Question: Got my self stuck on a problem. I am trying to store data from a MySQL database in memcached for 5 minutes to lower calls to the database. I am trying to store the data in memcached in a List for different case classes. These are the case classes I have;
'''
case class Provider(id:Int, name:String, region:String, auth_url:String, tenant:String, user:String, pass:String)
case class Plan(id:Int, name:String, price:Int, currency:String, flavor_ref:String, provider:Provider,
cpus:Int, memory:Int, bandwidth:Int, disk:Int, priv_ips:Int, pub_ips:Int)
case class ServerGroup(id:Int, group_name:String, min_servers:Int, max_servers:Int, group_conf_id:String, plan:Plan, cloud:Provider)
case class Server(id:Int, ip:String, owner:String, config_id:String, root_user:String, root_pass:String, chefRun:Date, group:ServerGroup, plan:Plan, cloud:Provider)
'''
And here is an example of how I am trying to store it in memcached
'''
def getProvidersCache: List[Provider] = {
val memcached = Memcached(Configuration("10.16.32.2:11211"), ec)
memcached.awaitGet<URL> match {
case Some(providers) => return providers
case None => {
val providers = getProviders
memcached.awaitSet("pol_celestia_providers", providers, Duration.create(300, "seconds"))
return providers
}
}
}
'''
'getProviders' is a call that retrieves the data from the database and returns a 'List[Providers]'
But when I compile I keep getting these errors

Any help is welcome.
Thanks, Liam.
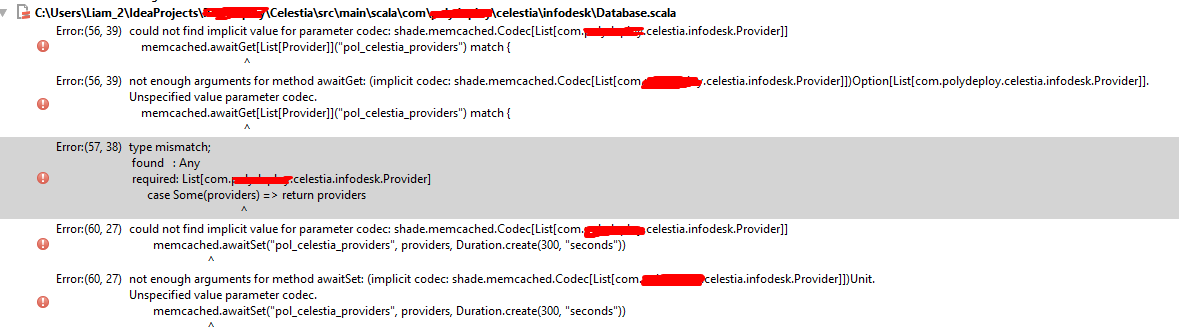
Answer: I have fixed the problem, I did some more research into the topic and found scala/pickling, I am now using scala/pickling to convert the Lists to json and store them in memcached
e.g.
'''
def getProvidersCache: List[Provider] = {
val memcached = Memcached(Configuration("10.16.32.2:11211"), ec)
memcached.awaitGet<URL> match {
case Some(data:String) => return (new JSONPickle(data)).unpickle[List[Provider]]
case None => {
val providers = getProviders
memcached.awaitSet("pol_celestia_providers", providers.pickle.value, Duration.create(300, "seconds"))
return providers
}
}
}
'''